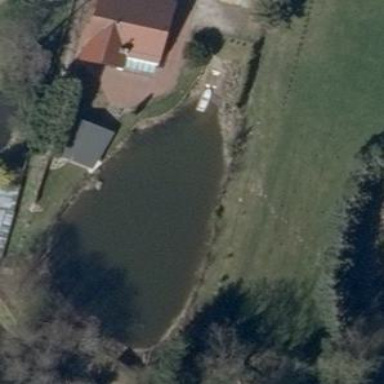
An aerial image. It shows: Peaceful pond surrounded by nature.